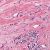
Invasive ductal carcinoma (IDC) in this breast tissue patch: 1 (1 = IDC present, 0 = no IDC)